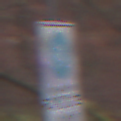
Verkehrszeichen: BeginnFahrradstrasse
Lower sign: PersonengruppenFrei1
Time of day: Midday
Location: Outdoor (Nature)
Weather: Overcast
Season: Autumn
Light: Natural